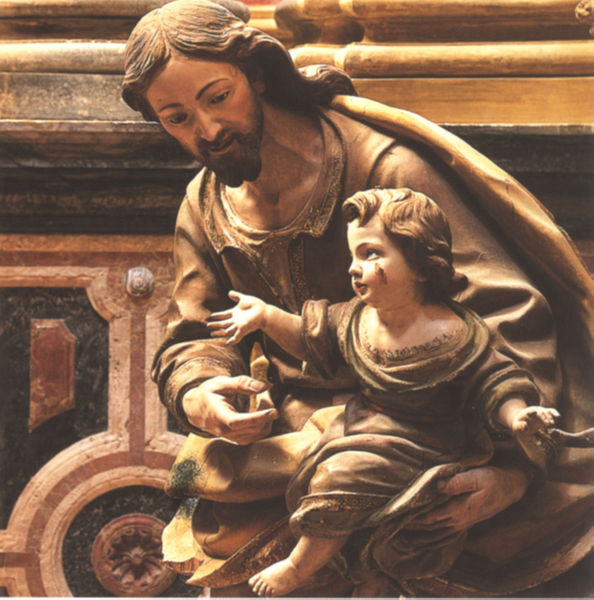
Titel: Sagrario der Kartause in Granada (El Paular)
Künstler: Francisco de Hurtado Izquierdo
Standort: Granada, Kartause (EU - E)
Schlagwörter: fuß, hand, mann, umhang, sitzen, holz, bart, arm, augen, halten, sehen, hals, hände, haare, mantel, kind, skulptur, plastik, zeigen, blut, christus, jesus, tränen, josef, jesuskind, zuwendung, hl. josef